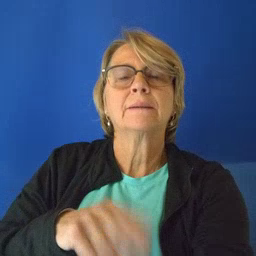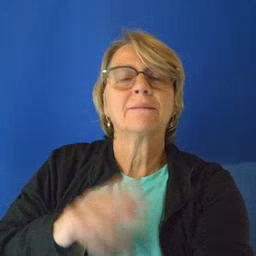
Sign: horse